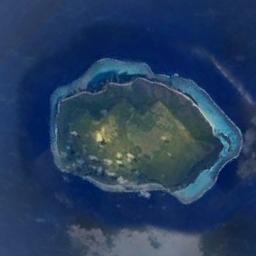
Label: island